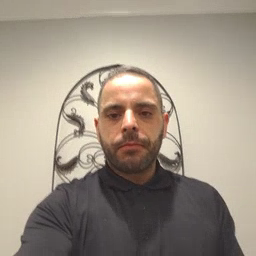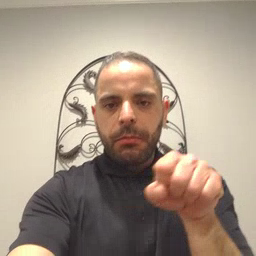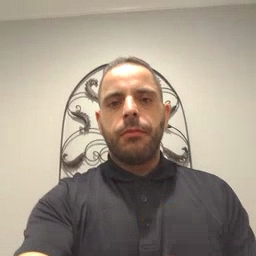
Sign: shoe